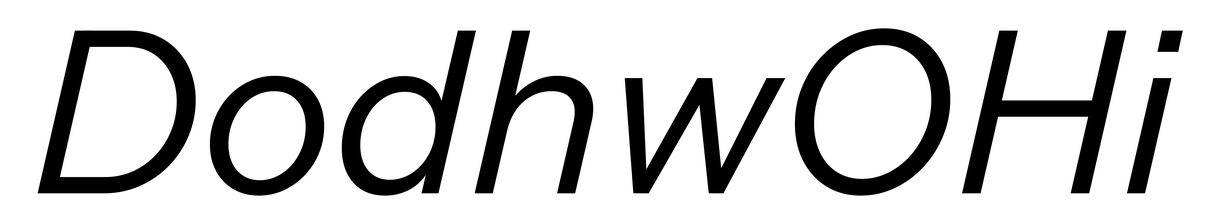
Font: InstrumentSans-Italic_Italic